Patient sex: M
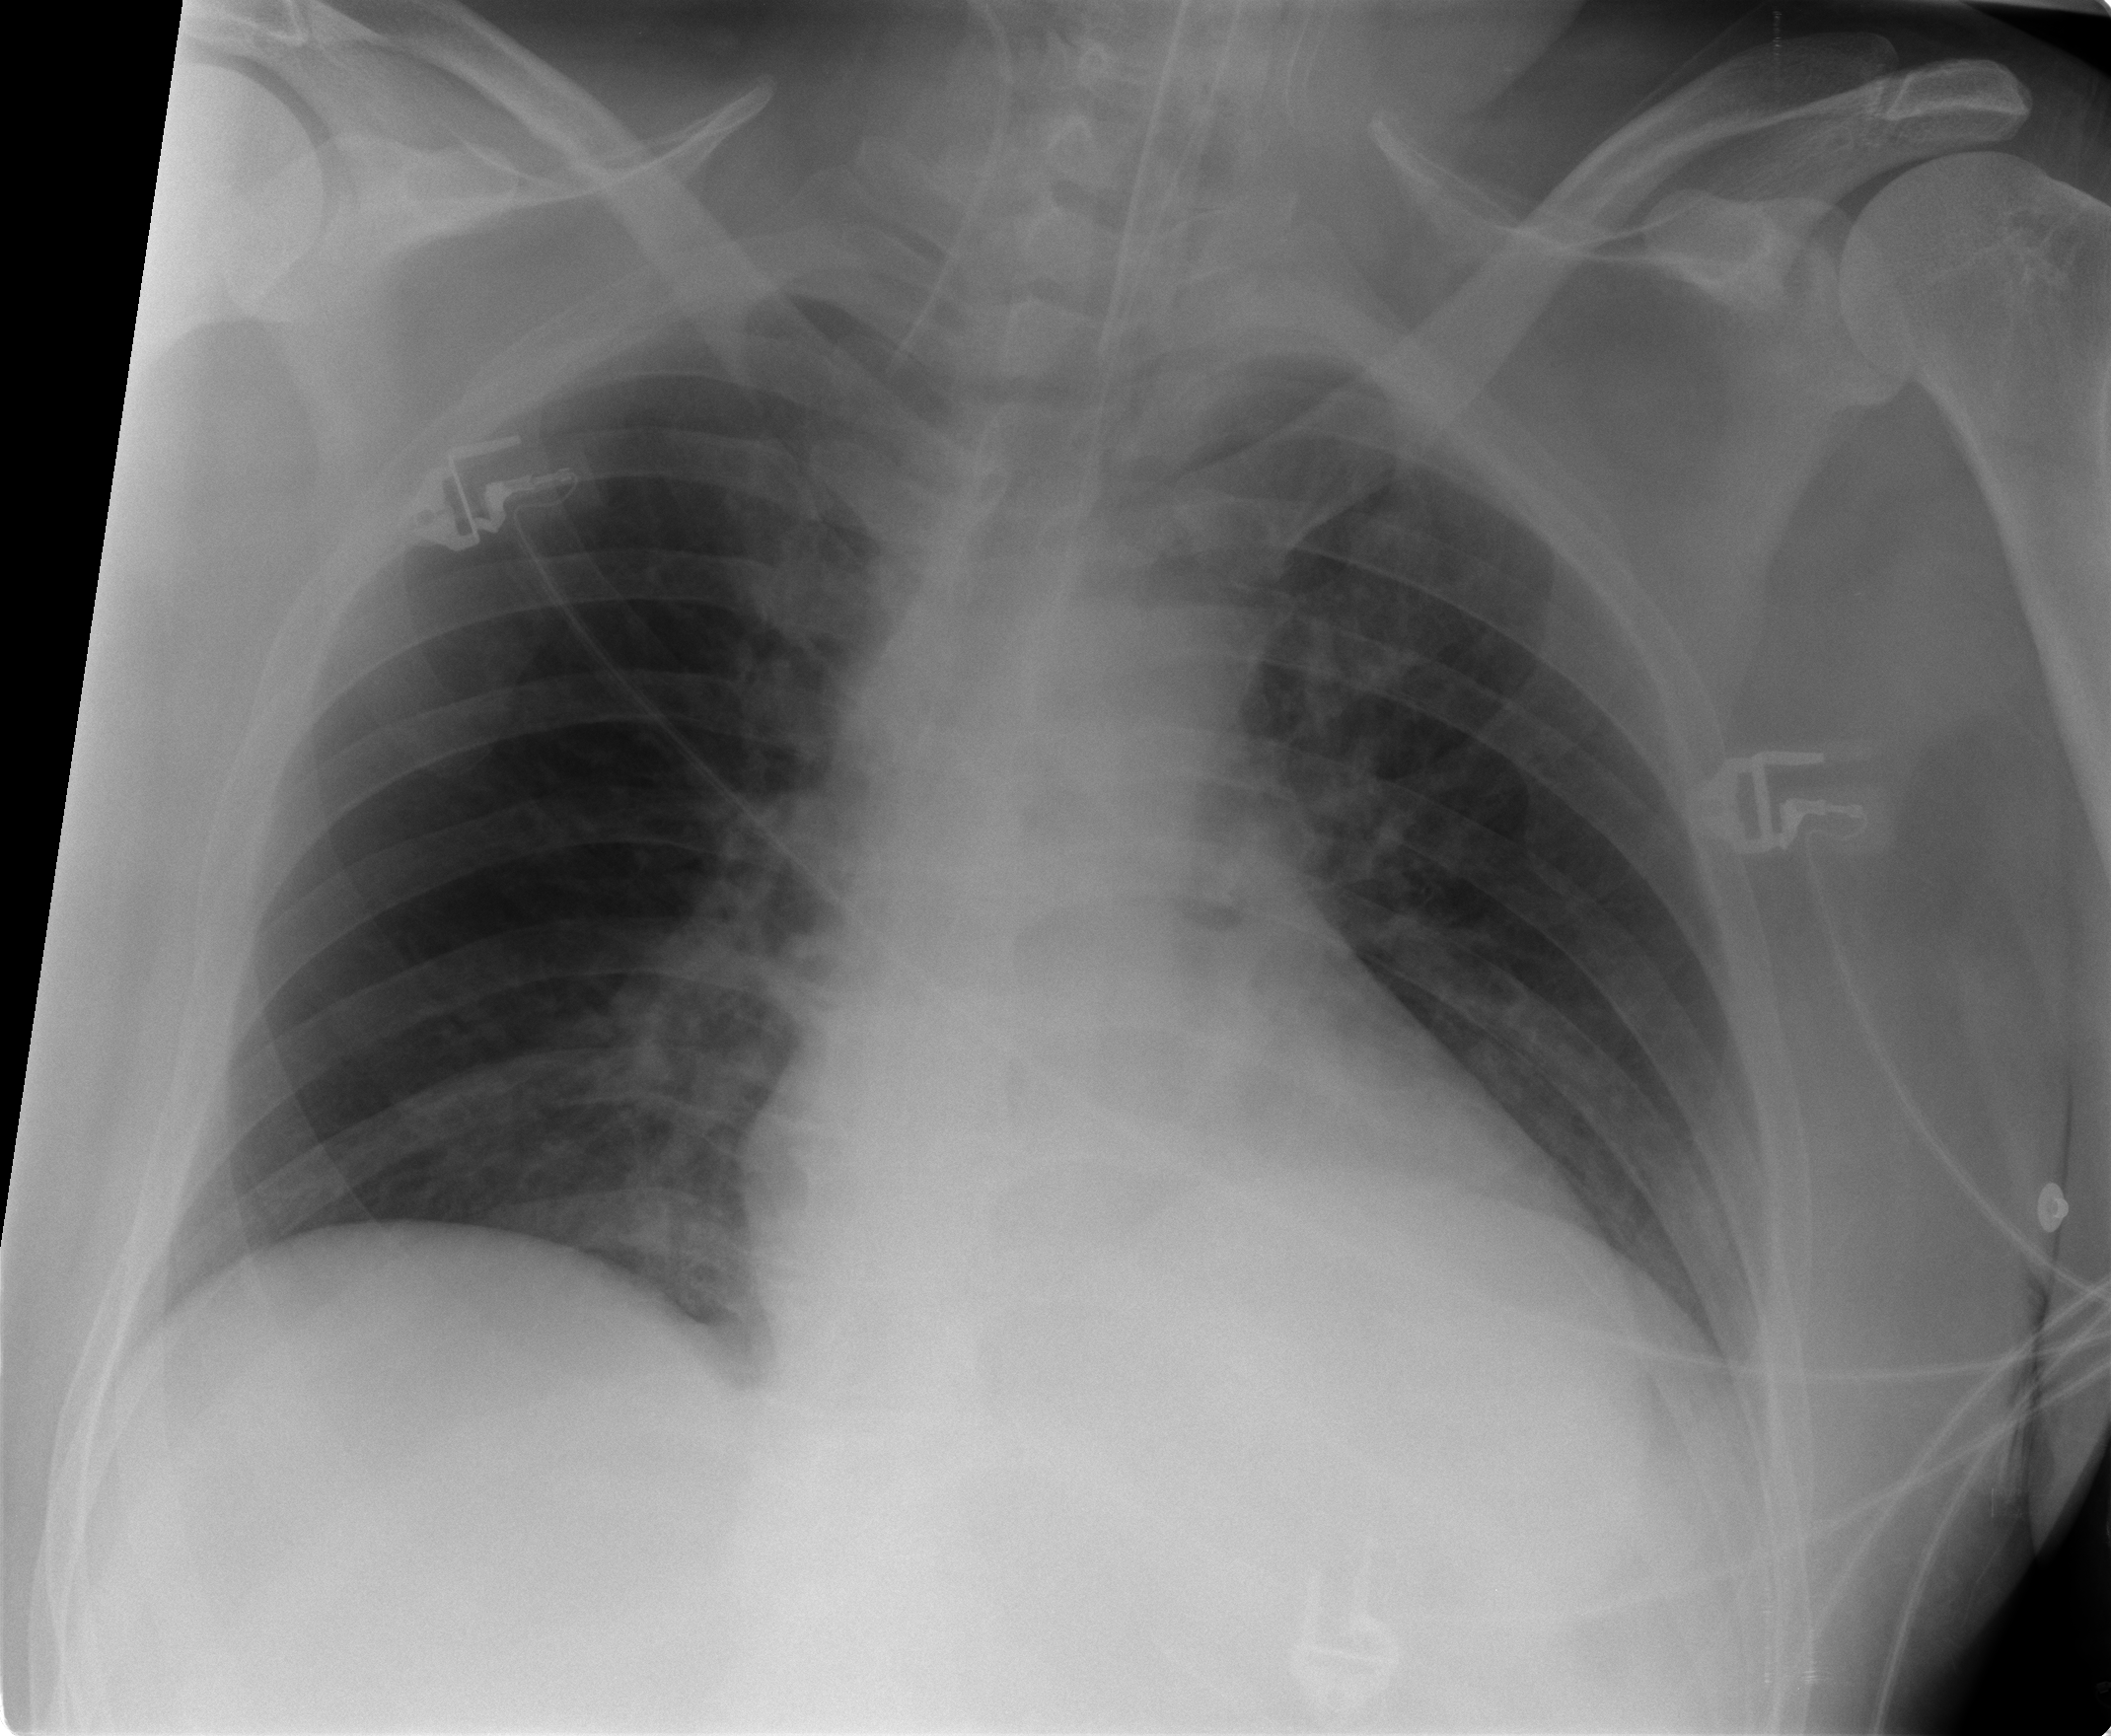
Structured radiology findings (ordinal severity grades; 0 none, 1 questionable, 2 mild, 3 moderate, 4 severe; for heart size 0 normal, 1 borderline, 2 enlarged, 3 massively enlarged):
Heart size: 0
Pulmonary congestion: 0
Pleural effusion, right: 0
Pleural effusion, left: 1
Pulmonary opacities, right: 0
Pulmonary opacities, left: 0
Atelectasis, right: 1
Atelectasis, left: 1